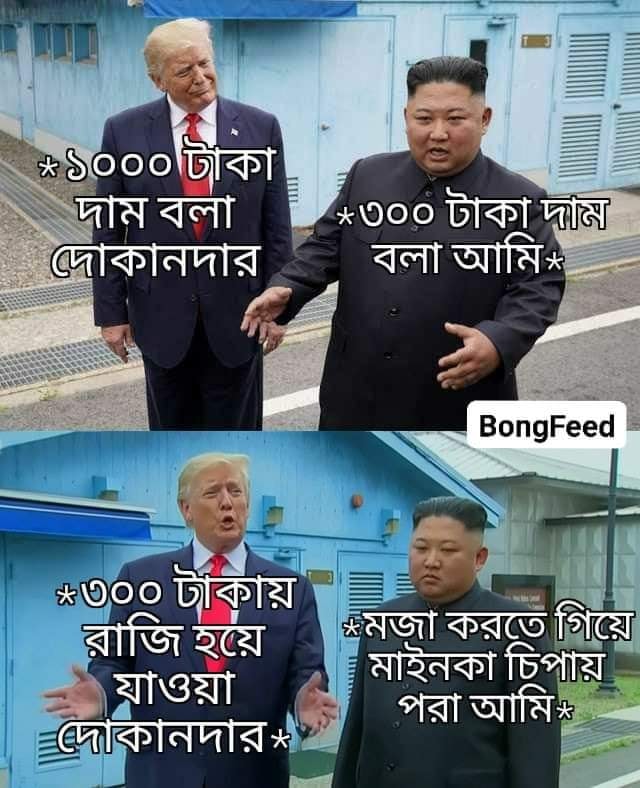
Text: *১০০০ টাকা দাম বলা দোকানদার *৩০০ টাকা দাম বলা আমি* *৩০০ টাকায় রাজি হয়ে যাওয়া দোকানদার* *মজা করতে গিয়ে মাইনকা চিপায় পরা আমি*
Label: Non Hate